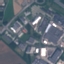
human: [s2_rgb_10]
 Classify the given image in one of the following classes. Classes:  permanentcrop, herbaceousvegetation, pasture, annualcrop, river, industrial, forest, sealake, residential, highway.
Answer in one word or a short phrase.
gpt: Industrial